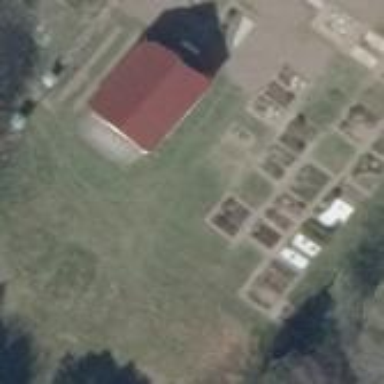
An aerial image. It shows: Cemetery.